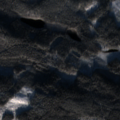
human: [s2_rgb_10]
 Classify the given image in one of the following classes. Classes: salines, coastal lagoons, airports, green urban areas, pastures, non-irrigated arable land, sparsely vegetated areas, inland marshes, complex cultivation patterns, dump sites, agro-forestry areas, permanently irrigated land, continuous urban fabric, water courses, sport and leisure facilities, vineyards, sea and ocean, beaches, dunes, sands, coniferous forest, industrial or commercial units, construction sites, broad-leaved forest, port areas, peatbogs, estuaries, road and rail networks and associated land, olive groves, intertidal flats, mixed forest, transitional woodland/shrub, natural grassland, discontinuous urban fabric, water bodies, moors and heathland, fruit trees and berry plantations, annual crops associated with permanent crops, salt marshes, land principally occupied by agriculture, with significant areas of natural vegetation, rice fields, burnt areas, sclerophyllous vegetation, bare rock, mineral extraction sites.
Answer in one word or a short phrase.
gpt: coniferous forest, mixed forest, transitional woodland/shrub